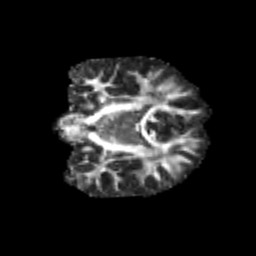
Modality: FA
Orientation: coronal
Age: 13
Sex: male
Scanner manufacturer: siemens
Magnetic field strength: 3 T
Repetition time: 3.8 s
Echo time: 0.07 s